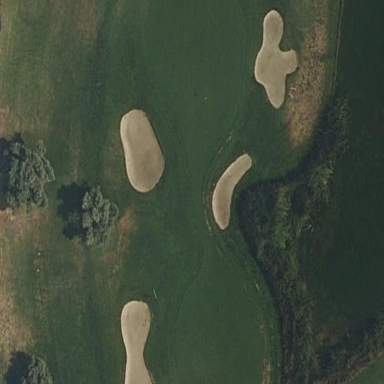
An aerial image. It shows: Picturesque green golfing area with grass land use.